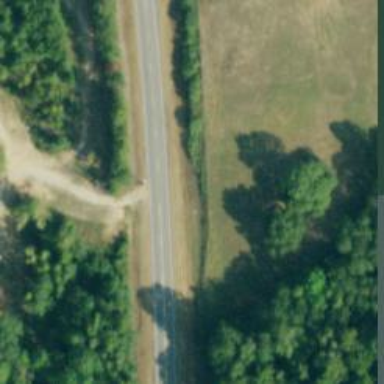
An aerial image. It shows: Asphalt road classified as trunk highway.